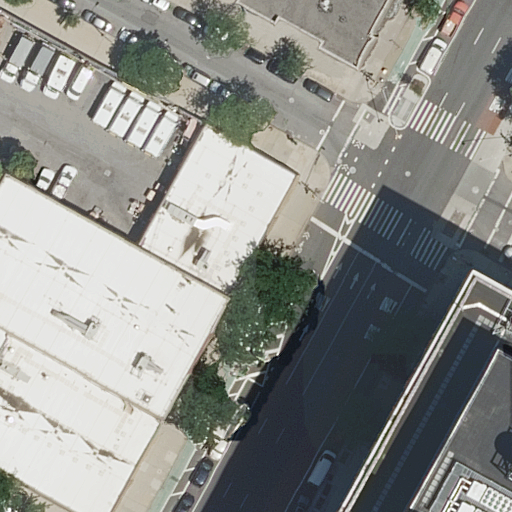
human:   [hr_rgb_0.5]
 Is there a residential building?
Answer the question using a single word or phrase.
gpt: yes

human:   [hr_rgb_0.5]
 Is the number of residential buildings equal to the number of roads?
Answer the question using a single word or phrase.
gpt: no

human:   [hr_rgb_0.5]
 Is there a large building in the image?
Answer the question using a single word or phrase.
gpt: yes

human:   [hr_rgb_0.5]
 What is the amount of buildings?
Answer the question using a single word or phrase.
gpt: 3

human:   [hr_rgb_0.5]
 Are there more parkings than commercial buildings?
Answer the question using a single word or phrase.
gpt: yes

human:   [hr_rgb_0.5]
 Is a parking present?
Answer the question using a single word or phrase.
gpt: yes

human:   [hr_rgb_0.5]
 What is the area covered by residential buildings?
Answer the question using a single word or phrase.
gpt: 4644m2

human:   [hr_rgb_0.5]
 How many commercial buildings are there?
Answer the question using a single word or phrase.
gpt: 0

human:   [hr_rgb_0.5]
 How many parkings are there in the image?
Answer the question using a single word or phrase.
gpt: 1

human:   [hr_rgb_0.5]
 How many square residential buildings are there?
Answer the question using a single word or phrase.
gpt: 0

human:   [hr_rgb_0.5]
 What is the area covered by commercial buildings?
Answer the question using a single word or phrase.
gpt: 0m2

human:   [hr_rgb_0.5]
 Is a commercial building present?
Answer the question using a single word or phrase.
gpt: no

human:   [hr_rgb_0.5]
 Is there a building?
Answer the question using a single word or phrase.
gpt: yes

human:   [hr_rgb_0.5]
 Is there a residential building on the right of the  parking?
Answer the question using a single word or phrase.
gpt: yes

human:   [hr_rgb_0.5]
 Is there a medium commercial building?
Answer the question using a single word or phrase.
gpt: no

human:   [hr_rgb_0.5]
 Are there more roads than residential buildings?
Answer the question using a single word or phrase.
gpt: yes

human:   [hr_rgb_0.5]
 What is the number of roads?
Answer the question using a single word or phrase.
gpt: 7

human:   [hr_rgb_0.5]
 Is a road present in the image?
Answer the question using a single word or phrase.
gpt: yes

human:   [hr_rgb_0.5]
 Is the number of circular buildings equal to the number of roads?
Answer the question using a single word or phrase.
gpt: no

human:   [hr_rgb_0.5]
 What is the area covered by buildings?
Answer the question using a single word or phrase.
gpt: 4644m2

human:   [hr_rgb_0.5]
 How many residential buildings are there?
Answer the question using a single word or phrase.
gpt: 3

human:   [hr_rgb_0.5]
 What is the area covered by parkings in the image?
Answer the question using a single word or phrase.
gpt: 996m2

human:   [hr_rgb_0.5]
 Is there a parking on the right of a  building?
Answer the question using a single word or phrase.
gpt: no

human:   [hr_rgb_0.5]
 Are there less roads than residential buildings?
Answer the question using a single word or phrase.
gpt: no

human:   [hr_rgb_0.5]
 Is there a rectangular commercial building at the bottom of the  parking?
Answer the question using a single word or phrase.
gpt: no

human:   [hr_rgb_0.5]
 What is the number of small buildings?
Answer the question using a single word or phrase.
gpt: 0

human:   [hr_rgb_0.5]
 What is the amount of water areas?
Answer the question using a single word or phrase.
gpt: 0

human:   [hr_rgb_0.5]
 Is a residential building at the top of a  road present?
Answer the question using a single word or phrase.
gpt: yes

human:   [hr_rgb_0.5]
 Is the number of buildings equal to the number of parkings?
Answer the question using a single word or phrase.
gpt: no

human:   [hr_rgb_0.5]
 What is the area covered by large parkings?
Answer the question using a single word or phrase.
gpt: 996m2

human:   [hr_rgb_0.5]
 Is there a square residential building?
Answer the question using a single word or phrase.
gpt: no

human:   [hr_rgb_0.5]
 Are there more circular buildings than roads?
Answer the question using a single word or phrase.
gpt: no

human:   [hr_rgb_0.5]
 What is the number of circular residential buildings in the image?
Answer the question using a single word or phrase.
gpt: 0

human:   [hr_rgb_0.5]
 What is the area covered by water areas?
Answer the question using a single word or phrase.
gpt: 0m2

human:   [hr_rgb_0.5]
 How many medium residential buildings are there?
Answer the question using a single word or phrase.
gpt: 0

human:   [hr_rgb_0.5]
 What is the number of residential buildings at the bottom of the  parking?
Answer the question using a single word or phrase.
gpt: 2

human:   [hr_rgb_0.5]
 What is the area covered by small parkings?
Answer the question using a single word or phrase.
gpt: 0m2

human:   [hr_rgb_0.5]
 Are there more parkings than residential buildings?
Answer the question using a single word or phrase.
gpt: no

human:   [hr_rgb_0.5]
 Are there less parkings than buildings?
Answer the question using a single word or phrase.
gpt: yes

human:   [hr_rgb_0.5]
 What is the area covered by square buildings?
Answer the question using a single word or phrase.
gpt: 0m2

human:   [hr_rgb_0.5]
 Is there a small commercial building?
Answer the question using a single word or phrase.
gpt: no

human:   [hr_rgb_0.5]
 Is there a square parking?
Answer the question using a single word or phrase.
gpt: no

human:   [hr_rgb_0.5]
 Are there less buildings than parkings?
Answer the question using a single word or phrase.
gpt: no

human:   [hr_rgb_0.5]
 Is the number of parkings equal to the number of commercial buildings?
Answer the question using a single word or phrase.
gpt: no

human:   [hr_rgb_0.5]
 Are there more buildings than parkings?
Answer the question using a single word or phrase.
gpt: yes

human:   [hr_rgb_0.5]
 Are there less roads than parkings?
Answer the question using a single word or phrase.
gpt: no

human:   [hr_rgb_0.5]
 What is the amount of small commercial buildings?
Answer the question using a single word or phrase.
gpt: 0

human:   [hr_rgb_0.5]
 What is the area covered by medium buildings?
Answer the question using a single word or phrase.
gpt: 0m2

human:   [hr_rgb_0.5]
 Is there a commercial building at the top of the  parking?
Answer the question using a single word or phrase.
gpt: no

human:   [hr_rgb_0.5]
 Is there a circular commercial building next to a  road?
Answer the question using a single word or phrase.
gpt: no

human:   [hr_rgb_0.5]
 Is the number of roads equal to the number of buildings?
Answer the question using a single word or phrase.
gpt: no

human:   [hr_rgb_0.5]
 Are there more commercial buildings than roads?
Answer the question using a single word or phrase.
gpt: no

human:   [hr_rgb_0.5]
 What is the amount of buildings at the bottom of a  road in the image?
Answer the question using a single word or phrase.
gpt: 2

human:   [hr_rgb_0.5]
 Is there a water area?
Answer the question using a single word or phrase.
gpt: no

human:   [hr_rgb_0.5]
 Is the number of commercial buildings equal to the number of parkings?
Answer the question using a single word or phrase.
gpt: no

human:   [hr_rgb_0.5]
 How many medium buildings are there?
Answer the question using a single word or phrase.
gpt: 0

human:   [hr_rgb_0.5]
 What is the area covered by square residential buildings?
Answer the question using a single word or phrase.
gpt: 0m2

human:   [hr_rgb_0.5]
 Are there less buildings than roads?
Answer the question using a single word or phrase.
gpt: yes

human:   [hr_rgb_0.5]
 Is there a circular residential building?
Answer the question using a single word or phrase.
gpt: no

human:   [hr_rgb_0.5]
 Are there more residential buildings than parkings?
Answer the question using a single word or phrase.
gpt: yes

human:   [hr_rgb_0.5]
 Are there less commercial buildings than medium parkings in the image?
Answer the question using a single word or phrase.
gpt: no

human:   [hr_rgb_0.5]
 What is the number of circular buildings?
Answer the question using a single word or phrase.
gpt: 0

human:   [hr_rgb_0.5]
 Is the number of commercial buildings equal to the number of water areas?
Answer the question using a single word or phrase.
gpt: yes

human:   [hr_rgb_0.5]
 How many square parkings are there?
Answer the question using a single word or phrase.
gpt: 0